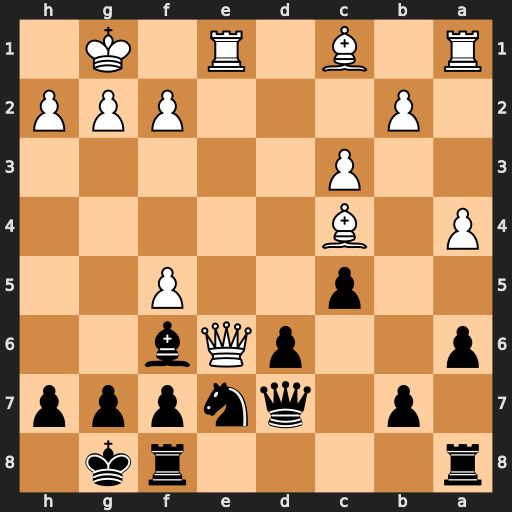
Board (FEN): r4rk1/1p1qnppp/p2pQb2/2p2P2/P1B5/2P5/1P3PPP/R1B1R1K1
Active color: b
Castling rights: -
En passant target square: -
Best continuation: fxe6 Bxe6+ Qxe6